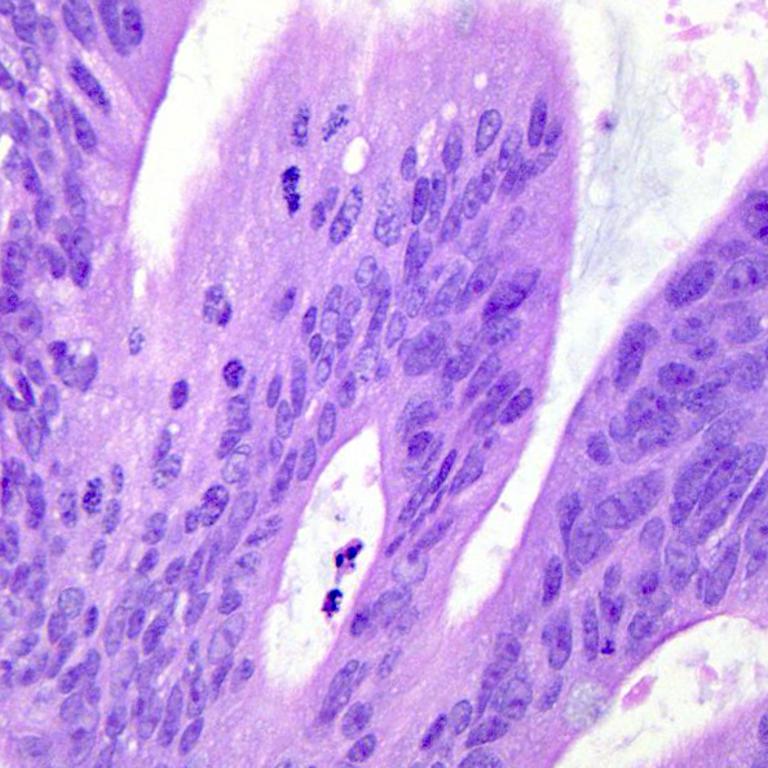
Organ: colon
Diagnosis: adenocarcinomas